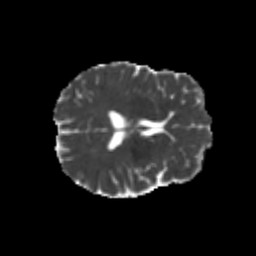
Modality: MD
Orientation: axial
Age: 23
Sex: female
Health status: healthy
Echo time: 0.074 s